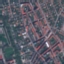
Label: Residential